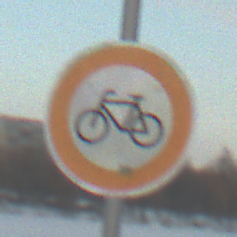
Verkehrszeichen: VerbotRadverkehr
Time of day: SunriseSunset
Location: Outdoor (Nature)
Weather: PartlyCloudy
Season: NotSpecified
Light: Natural